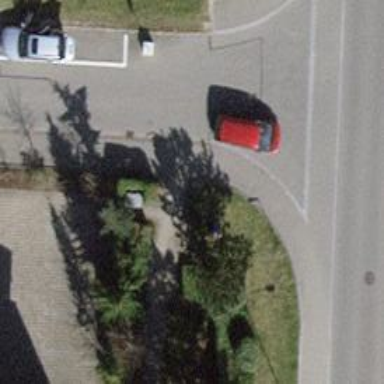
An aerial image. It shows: Kerb serving as barrier.